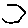
Label: hexagon